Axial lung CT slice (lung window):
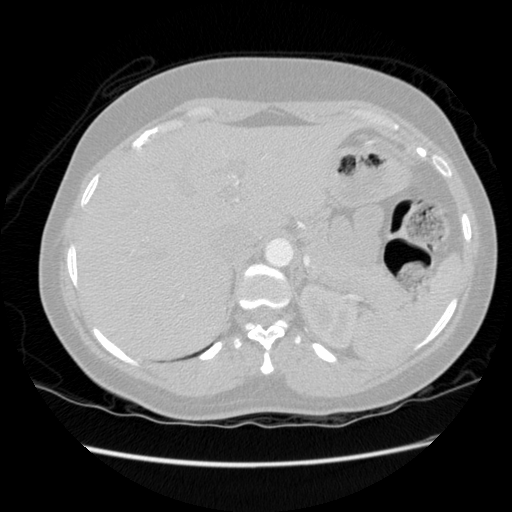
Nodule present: no